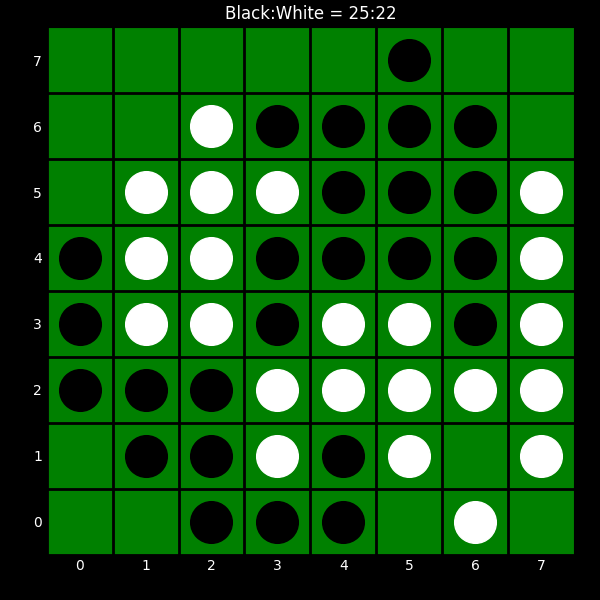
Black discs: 25
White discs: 22